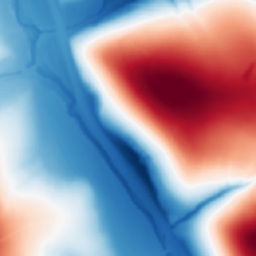
Category: multiscale
Decomposition family: dog
Decomposition parameters: sigma_low: 1
sigma_high: 100
Upsampling method: area
Upsampling parameters: scale: 2
Upsampling scale: 2